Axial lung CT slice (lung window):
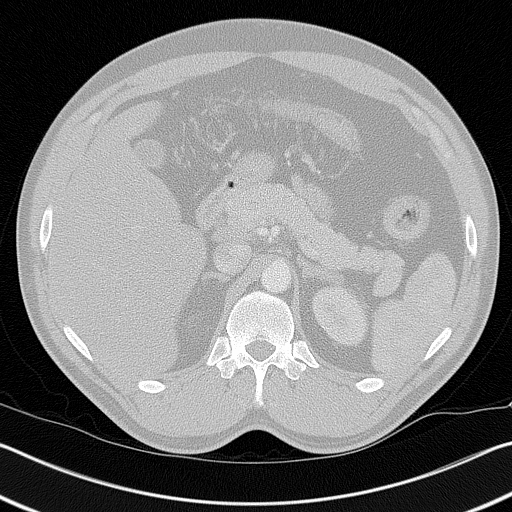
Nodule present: no